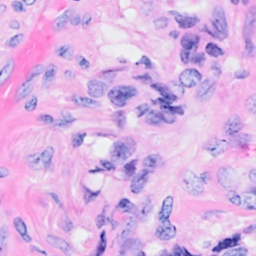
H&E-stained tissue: Breast